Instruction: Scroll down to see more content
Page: traveler
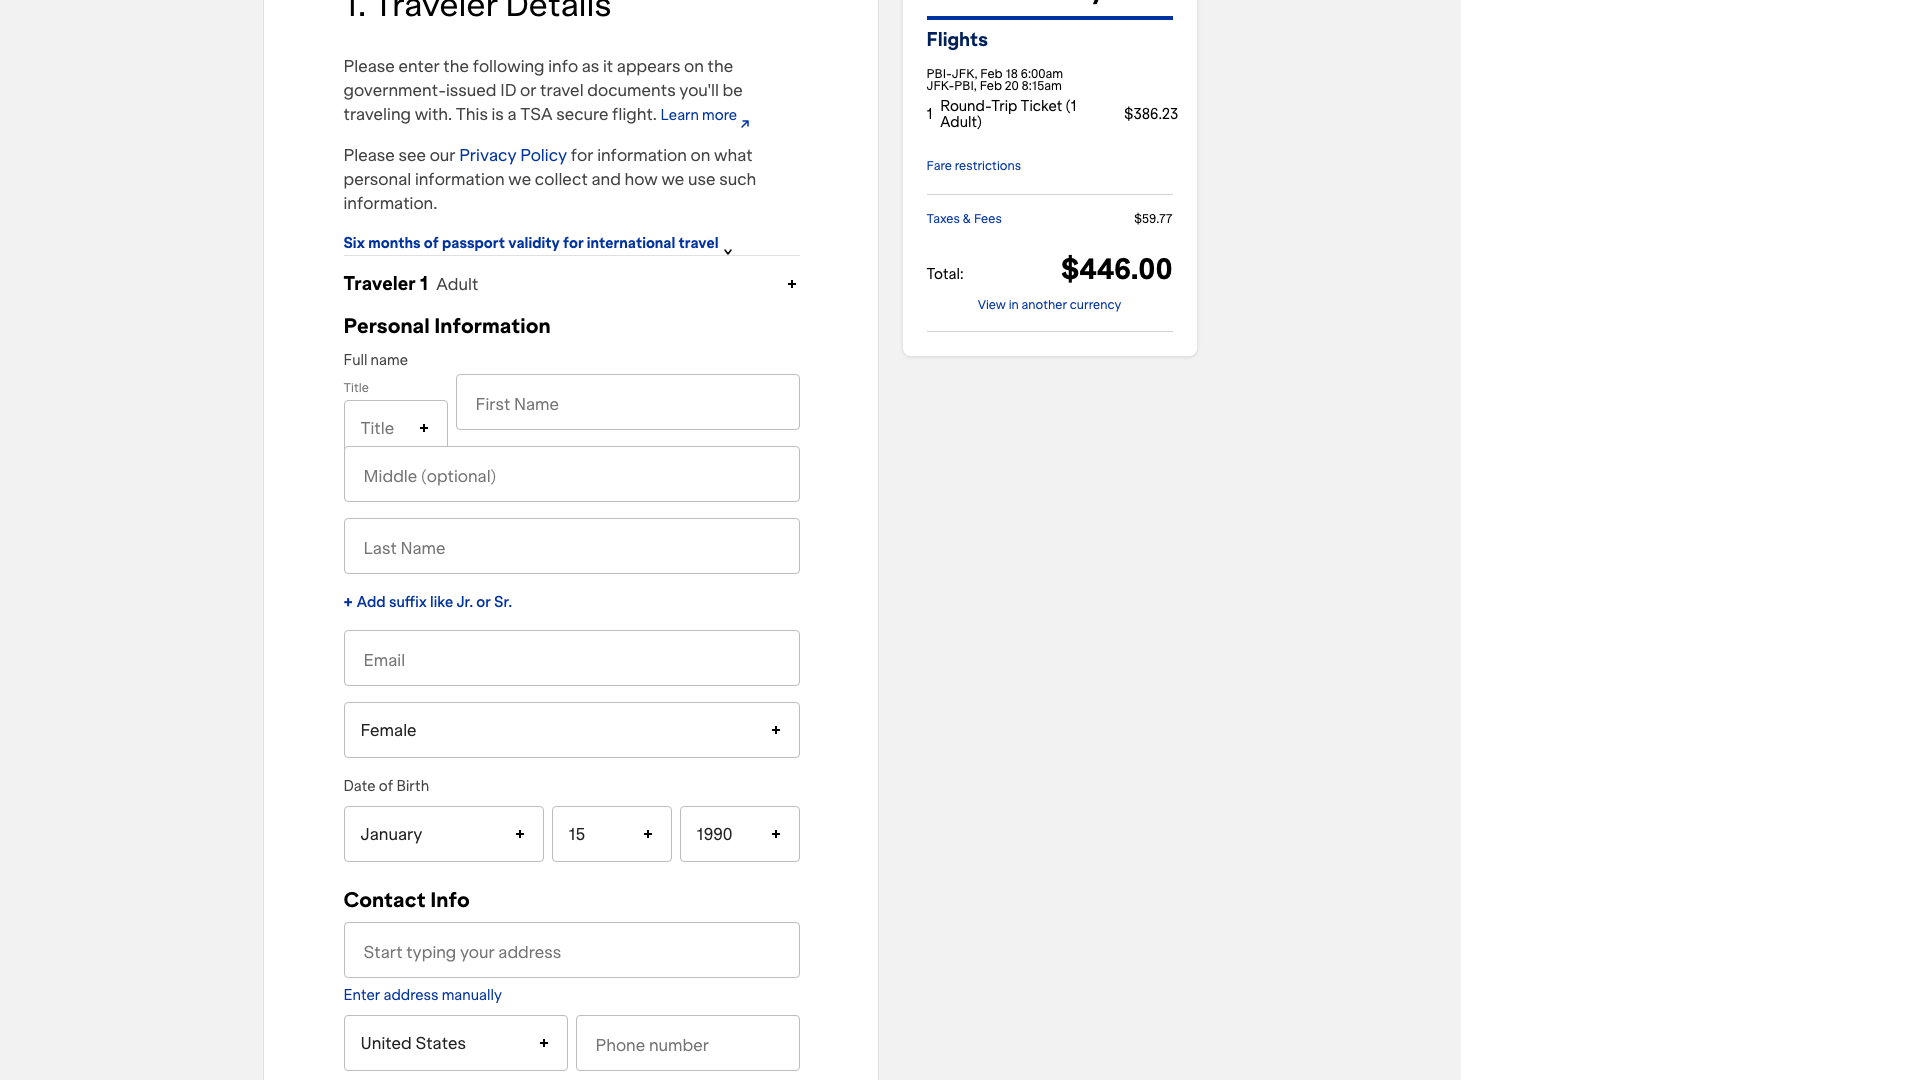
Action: scroll